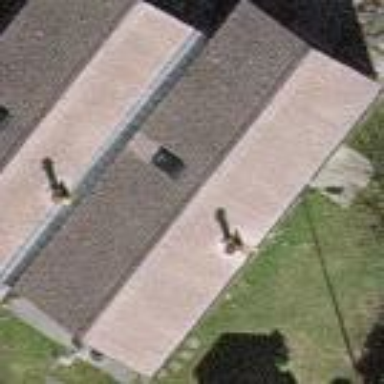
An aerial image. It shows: Gabled roof house.